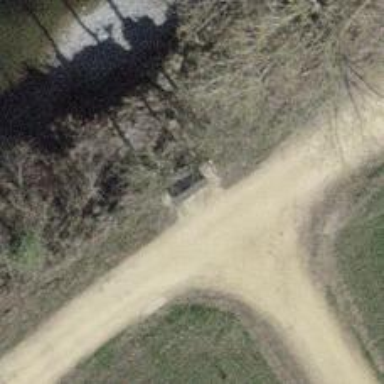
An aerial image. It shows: Brown bench.